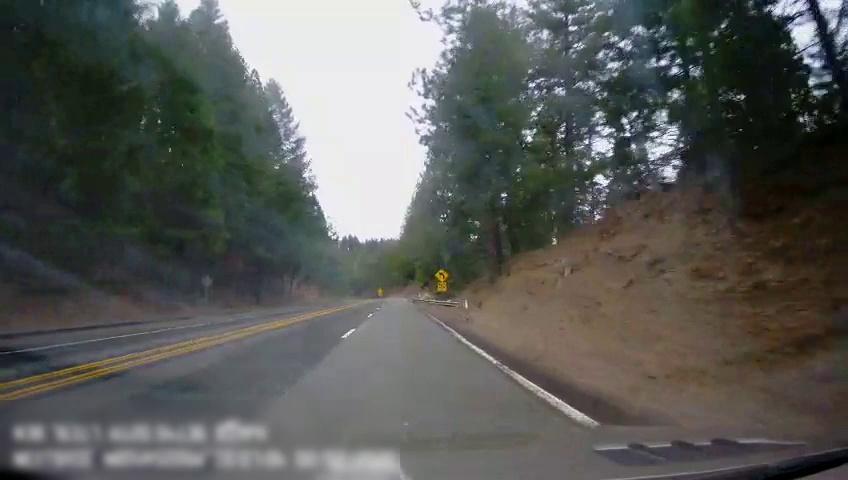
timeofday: Day
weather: Cloudy
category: Drivable Space
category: Lanes | Opposite Lane
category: Lanes | Opposite Lane
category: Lanes | Alternate Lane
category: Lanes | Current Lane
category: Lanes | Current Lane
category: Traffic | Signs
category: Traffic | Signs